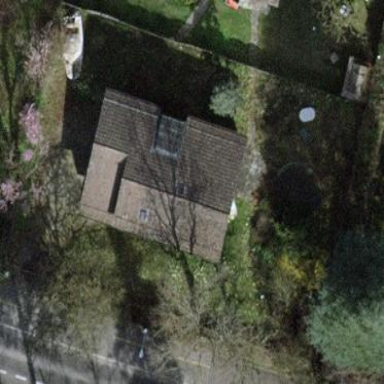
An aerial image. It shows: Garden enclosed by fence.